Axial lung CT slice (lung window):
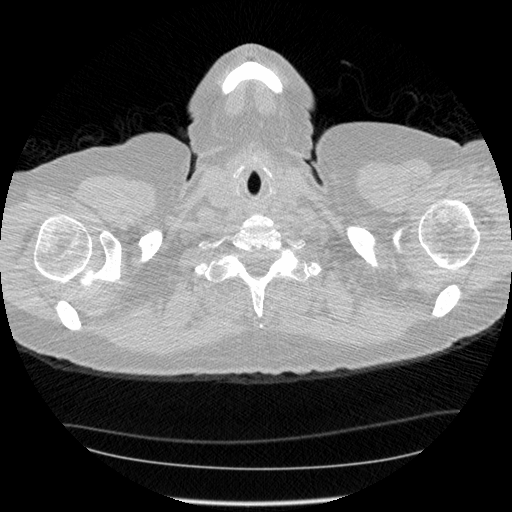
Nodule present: no